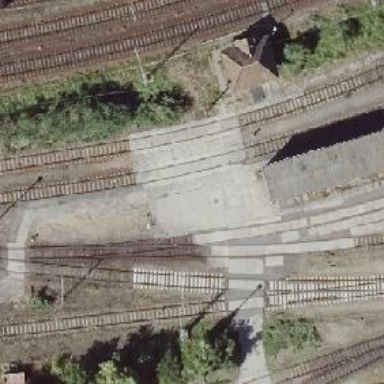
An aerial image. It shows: Railway level crossing.